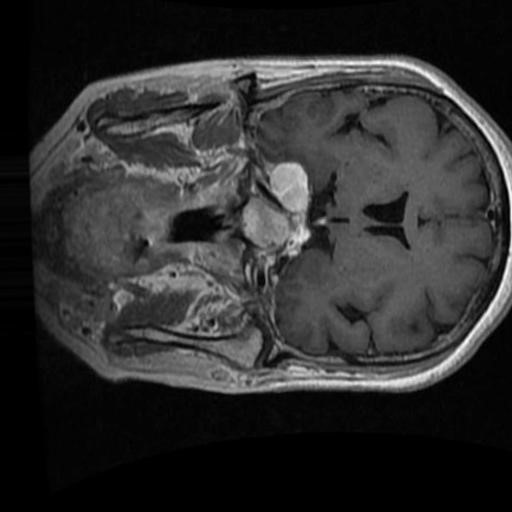
Label: brain_menin